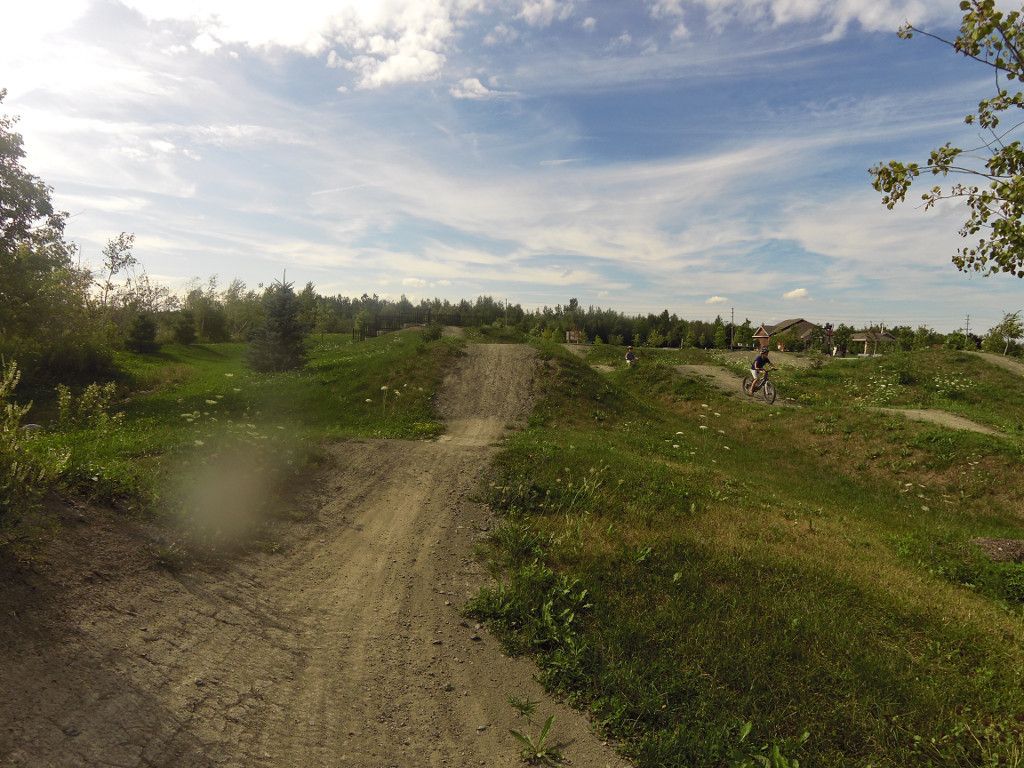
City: ottawa-gatineau